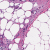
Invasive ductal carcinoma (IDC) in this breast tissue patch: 0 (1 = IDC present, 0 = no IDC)